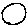
Label: circle